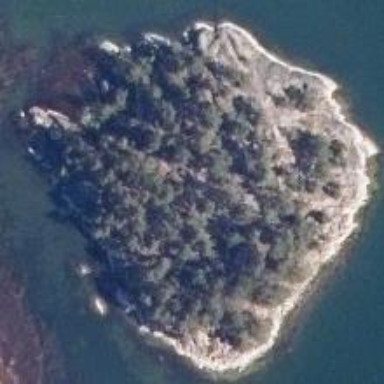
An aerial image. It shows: Islet along the coastline.